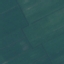
Land use / land cover: Pasture